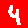
Digit: 4